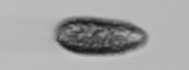
Label: Pseudochattonella_farcimen